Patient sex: F
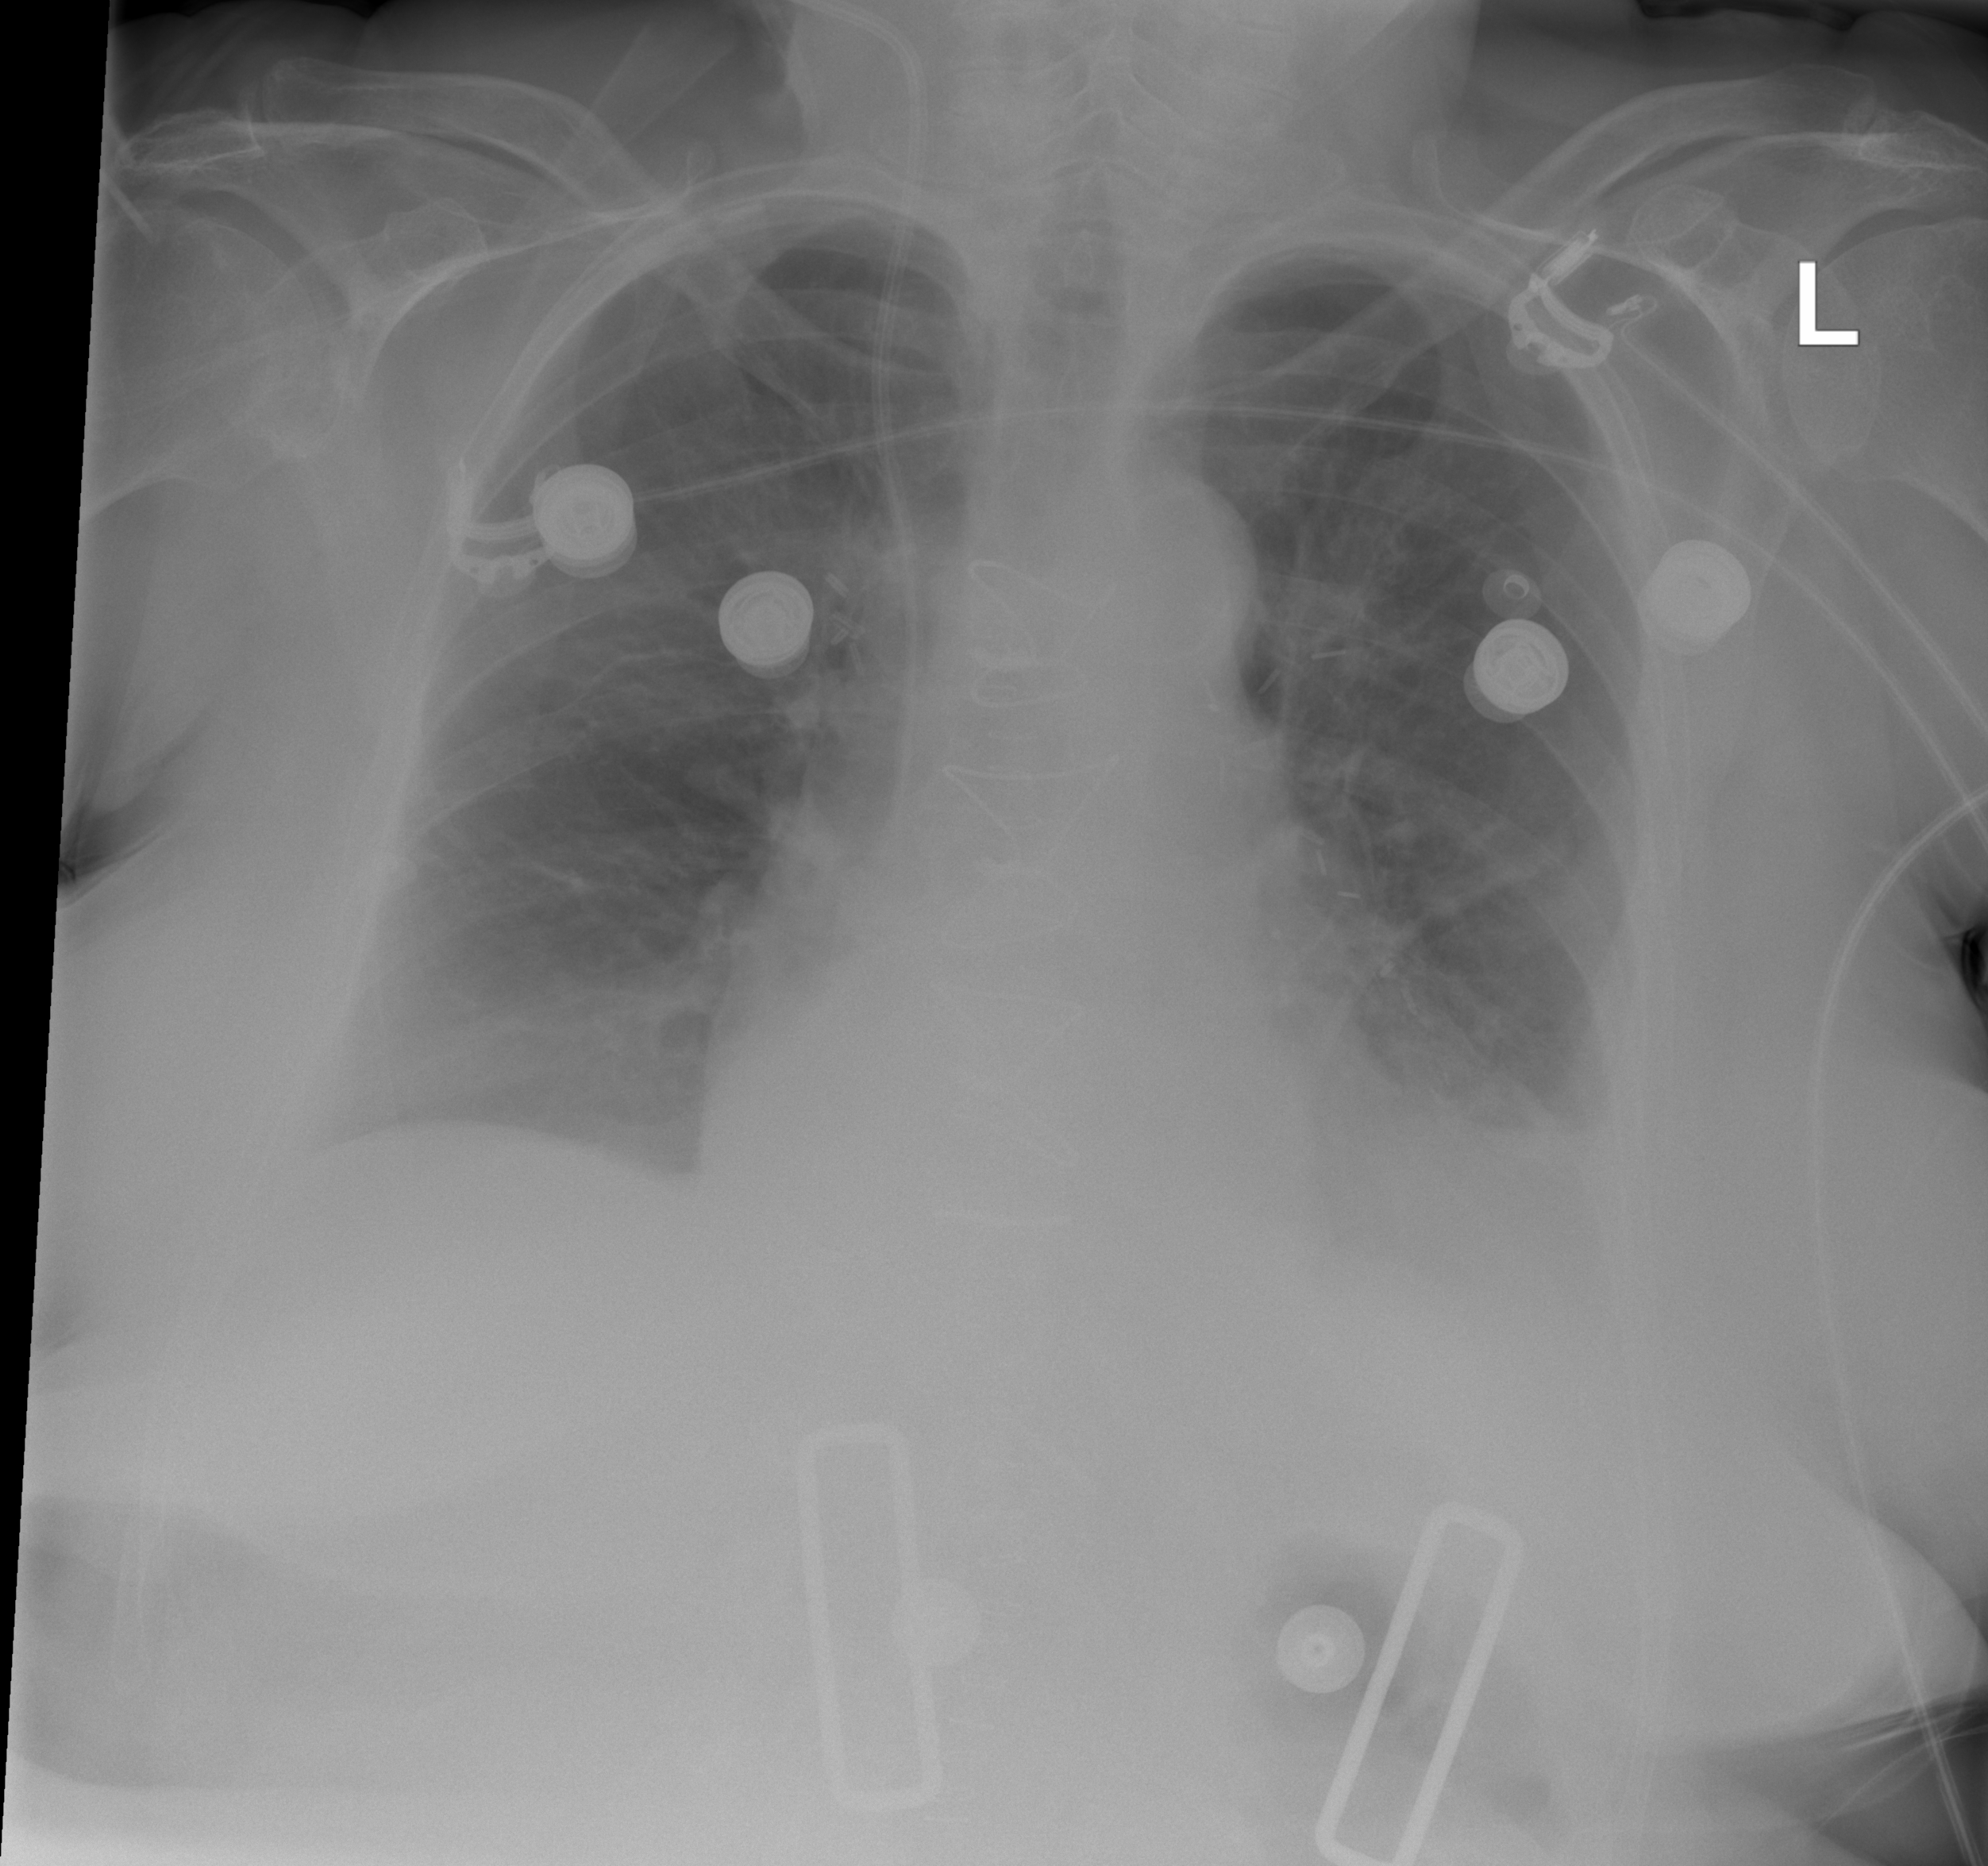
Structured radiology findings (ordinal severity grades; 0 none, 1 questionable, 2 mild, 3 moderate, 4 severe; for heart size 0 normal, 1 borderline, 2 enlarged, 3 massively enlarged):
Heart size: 0
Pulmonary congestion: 0
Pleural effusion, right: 1
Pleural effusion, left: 2
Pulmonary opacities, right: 0
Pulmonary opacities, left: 0
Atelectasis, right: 2
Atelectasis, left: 2